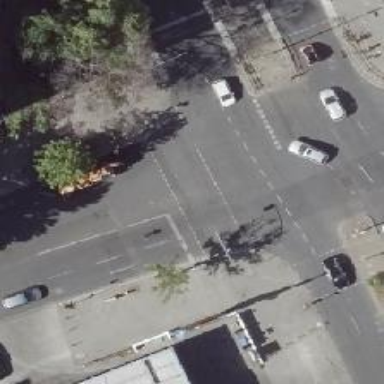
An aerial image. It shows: Road crossing with traffic signals.